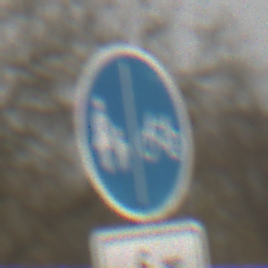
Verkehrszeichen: GetrennterRadUndGehwegRadwegRechts
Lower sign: EinspurigeFahrzeugeFrei2
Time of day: MorningAfternoon
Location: Outdoor (Suburban)
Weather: Overcast
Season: NotSpecified
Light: Natural